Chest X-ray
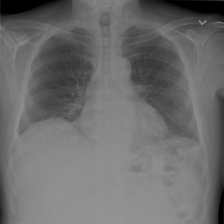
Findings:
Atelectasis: negative
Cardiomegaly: negative
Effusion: negative
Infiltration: negative
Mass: negative
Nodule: negative
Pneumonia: negative
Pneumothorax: negative
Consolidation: negative
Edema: negative
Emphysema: negative
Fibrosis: negative
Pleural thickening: negative
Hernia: negative